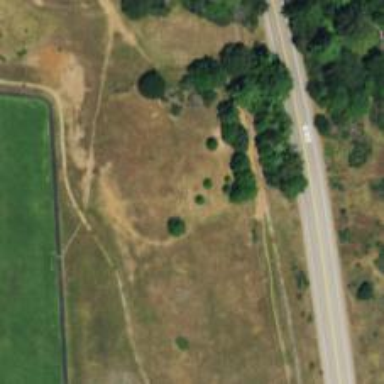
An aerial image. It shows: Disc golf hole.